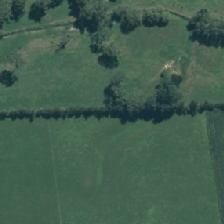
Land cover: shortrotation_cropland